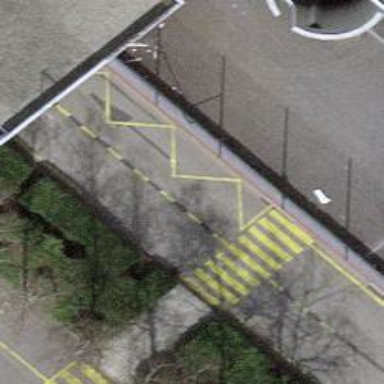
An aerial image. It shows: Bus stop with designated stop position for public transport.